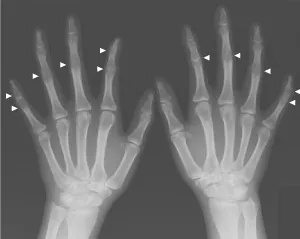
(a) Photograph with arrowheads indicating symphalangism in the hands of patient #991.
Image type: radiology (x_ray)